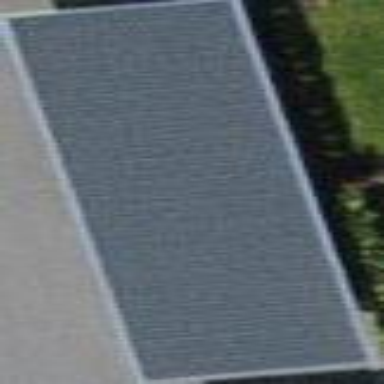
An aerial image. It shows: Carport structure.